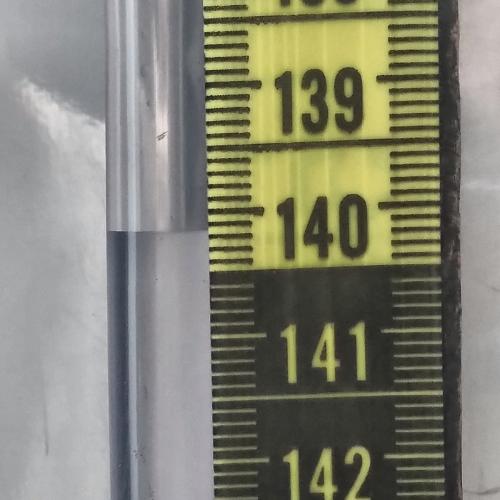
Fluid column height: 140.1 cm